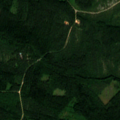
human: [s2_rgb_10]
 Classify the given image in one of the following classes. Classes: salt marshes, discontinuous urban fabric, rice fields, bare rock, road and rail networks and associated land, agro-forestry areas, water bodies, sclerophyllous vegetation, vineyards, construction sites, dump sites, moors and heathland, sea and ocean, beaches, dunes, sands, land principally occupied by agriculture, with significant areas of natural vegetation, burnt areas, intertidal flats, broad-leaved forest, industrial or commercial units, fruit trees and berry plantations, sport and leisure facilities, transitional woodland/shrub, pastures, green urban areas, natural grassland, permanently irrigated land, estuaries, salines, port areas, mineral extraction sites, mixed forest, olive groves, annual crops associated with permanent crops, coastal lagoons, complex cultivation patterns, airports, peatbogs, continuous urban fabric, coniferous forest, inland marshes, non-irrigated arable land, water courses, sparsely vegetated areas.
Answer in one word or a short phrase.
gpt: coniferous forest, mixed forest